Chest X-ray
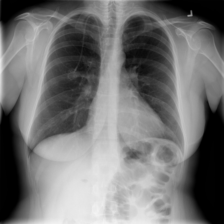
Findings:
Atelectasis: negative
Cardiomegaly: negative
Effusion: negative
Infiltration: negative
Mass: negative
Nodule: negative
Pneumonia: negative
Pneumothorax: negative
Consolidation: negative
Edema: negative
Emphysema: negative
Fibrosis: negative
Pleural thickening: negative
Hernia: negative